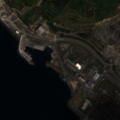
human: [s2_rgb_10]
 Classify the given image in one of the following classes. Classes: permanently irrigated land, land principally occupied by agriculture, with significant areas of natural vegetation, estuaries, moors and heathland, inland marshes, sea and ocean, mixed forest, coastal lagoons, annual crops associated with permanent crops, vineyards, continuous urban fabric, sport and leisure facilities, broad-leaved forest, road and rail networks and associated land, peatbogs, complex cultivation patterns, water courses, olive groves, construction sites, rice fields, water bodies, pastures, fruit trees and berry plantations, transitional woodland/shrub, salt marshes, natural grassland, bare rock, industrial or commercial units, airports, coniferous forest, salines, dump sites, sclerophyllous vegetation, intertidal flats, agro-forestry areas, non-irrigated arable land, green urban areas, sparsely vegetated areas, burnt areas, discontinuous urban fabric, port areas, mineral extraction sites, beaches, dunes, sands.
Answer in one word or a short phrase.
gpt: discontinuous urban fabric, port areas, mineral extraction sites, non-irrigated arable land, land principally occupied by agriculture, with significant areas of natural vegetation, sea and ocean